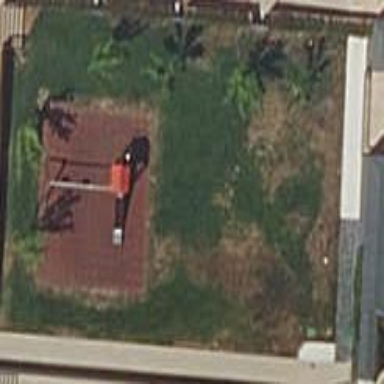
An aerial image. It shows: Playground area for leisure activities on the land.